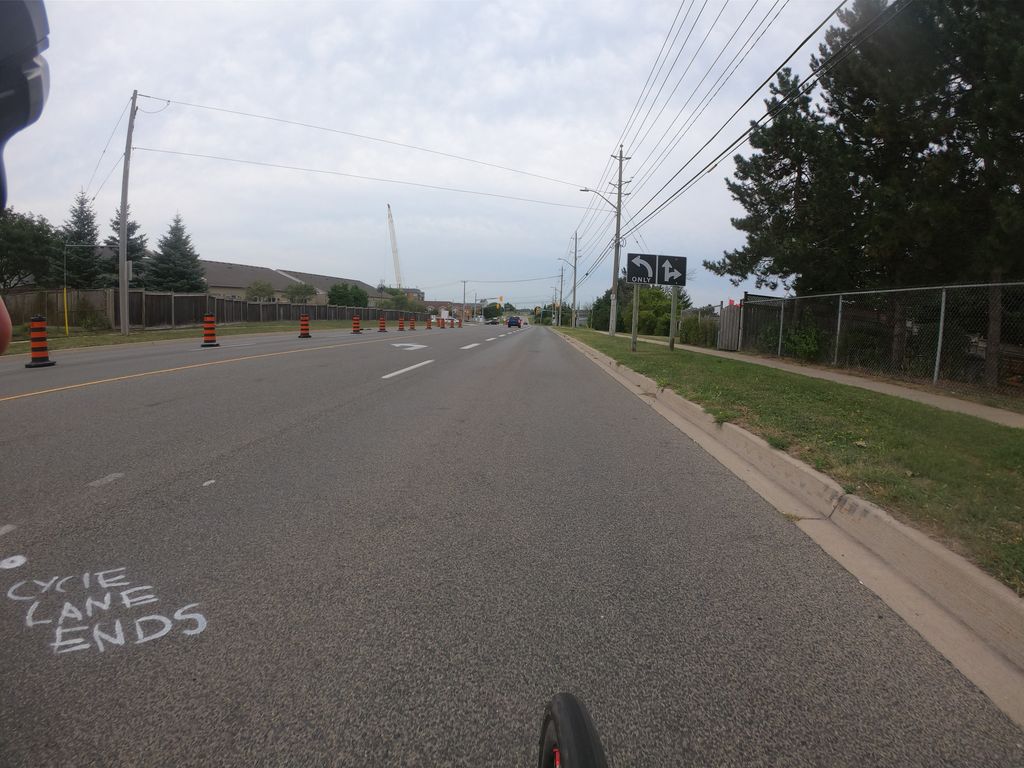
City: kitchener-waterloo